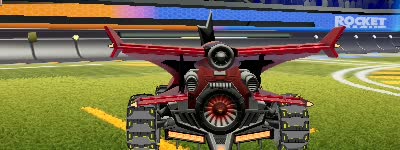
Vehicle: aftershock